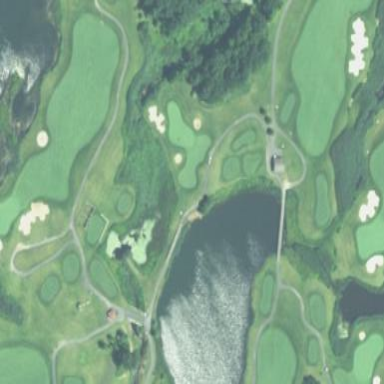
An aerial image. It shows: Rough area on grassy golf course.